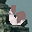
Label: 6